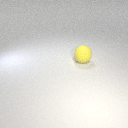
large yellow rubber sphere